Interaction volume radius: 5 \u00c5
Interaction volume height: 20 \u00c5
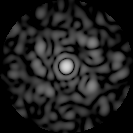
Disorder parameter: 0.6746